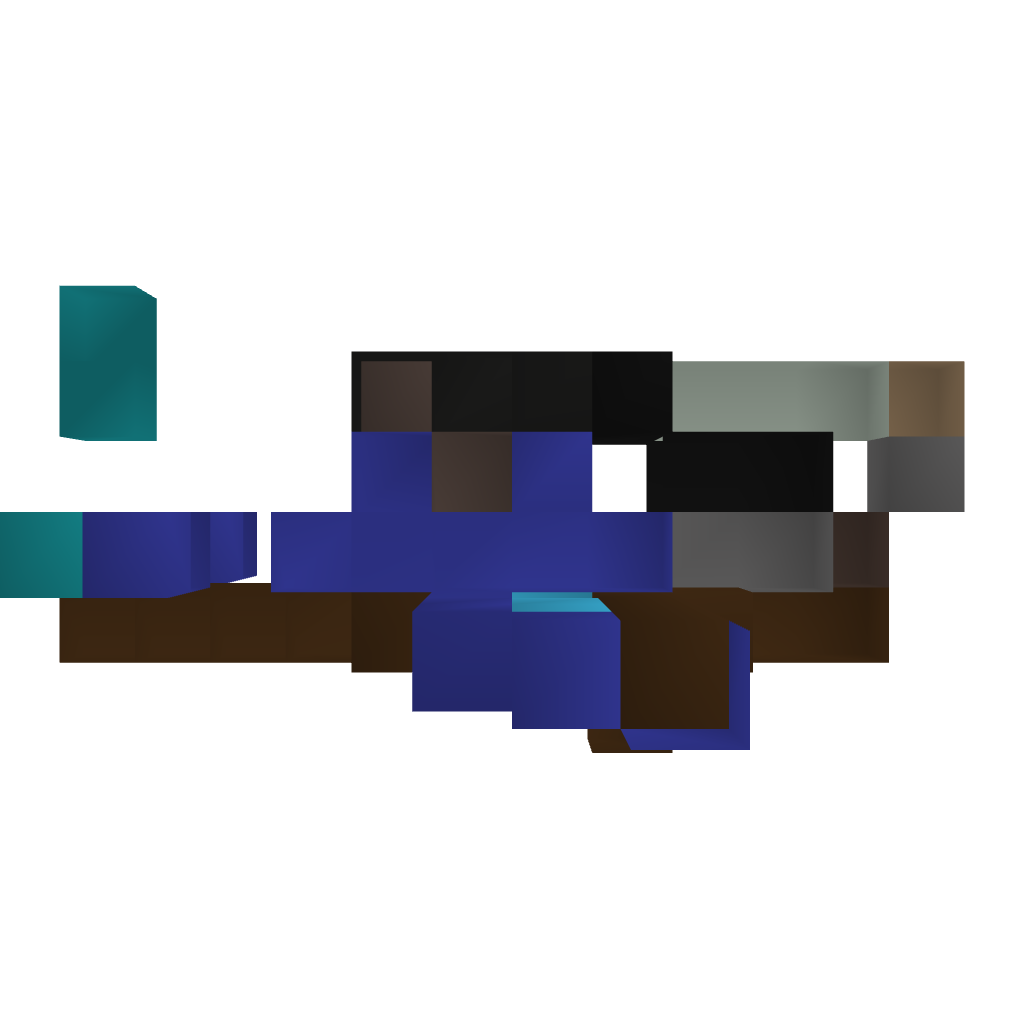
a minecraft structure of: Fighter Bf 109 G6